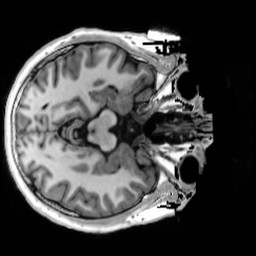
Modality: T1w
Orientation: axial
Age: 30
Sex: male
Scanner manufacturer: siemens
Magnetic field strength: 3 T
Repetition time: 4 s
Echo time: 0.00289 s